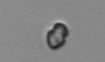
Label: Heterocapsa_rotundata